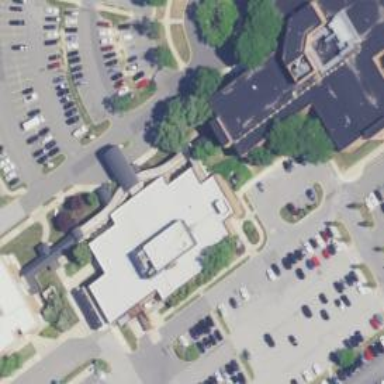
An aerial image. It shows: Clinic building offering healthcare services.